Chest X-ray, PA view. Patient: 19 years old, sex M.
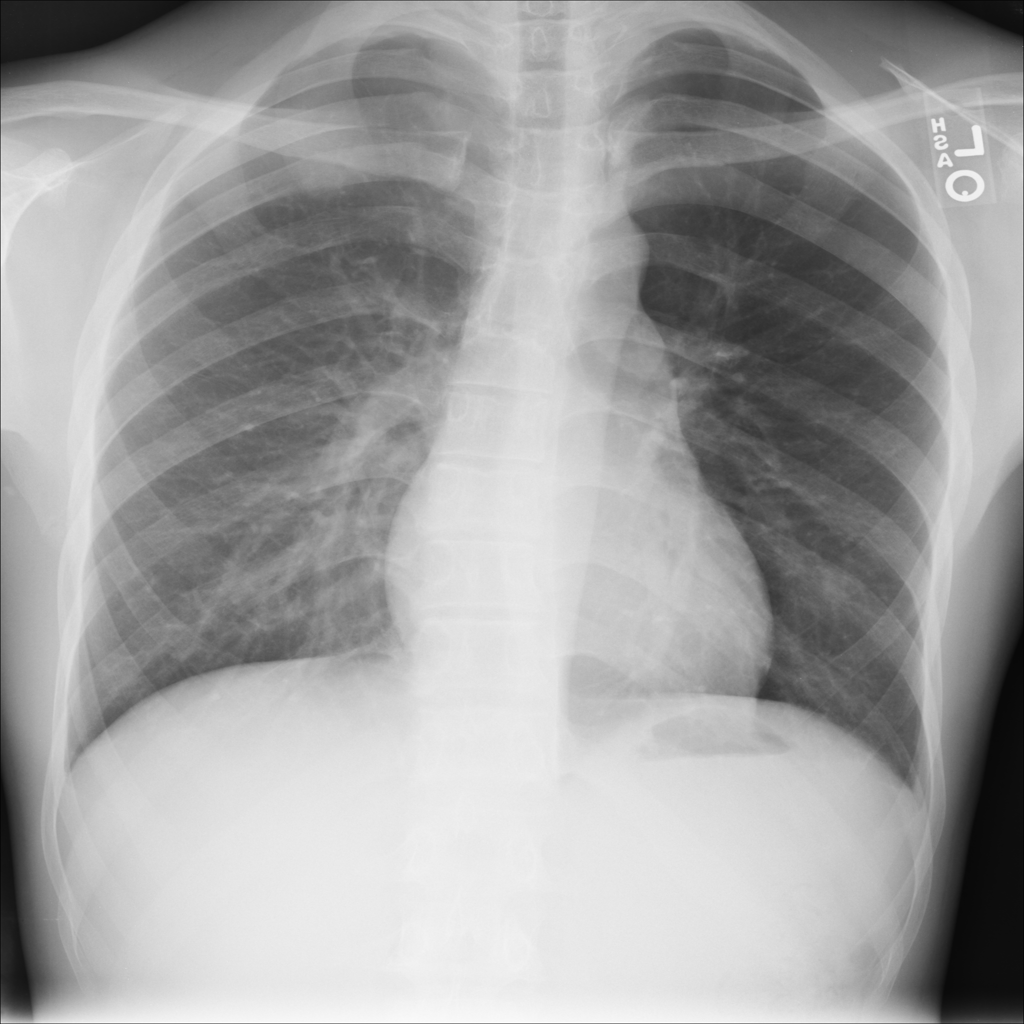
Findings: No Finding